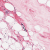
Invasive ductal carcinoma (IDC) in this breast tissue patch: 0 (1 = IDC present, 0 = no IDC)